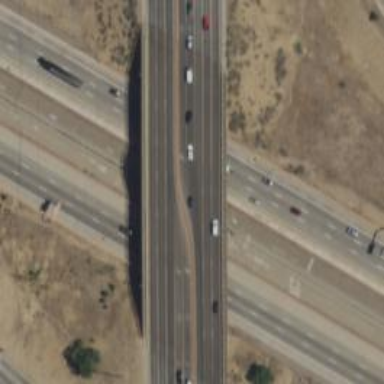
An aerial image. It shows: Motorway link bridge.